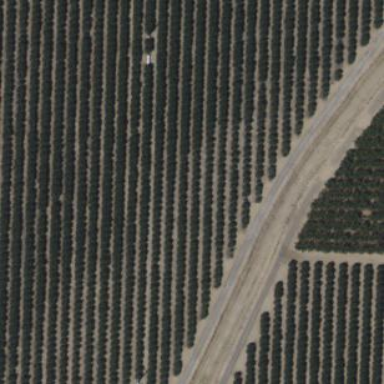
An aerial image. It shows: Orchard.